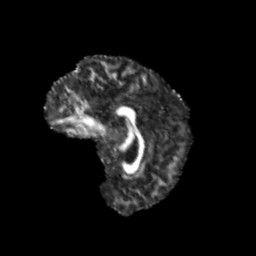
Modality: FA
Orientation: sagittal
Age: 12
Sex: female
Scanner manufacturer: siemens
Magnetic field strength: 3 T
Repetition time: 3.8 s
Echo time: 0.07 s